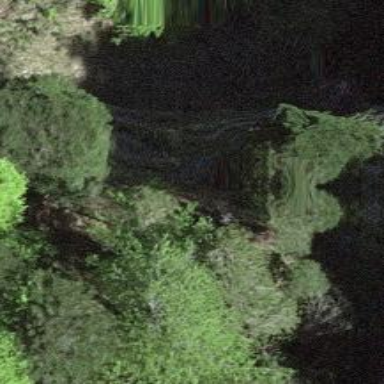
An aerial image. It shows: Natural cliff.